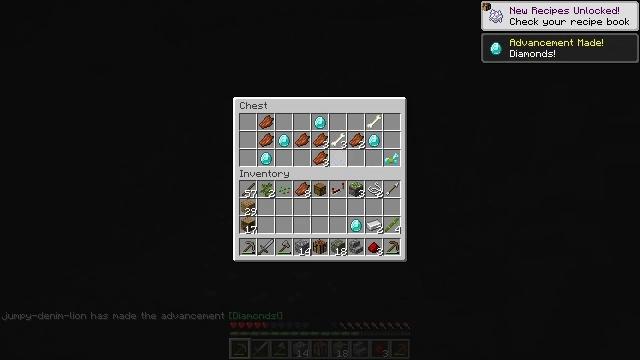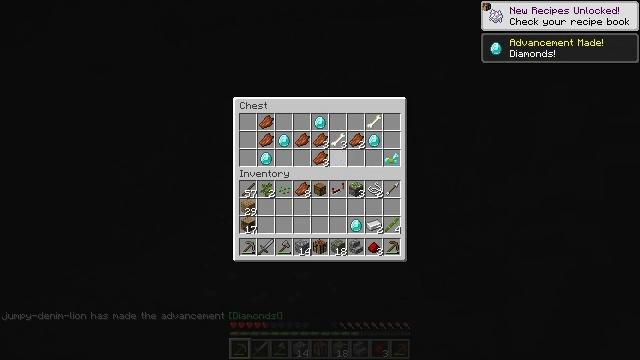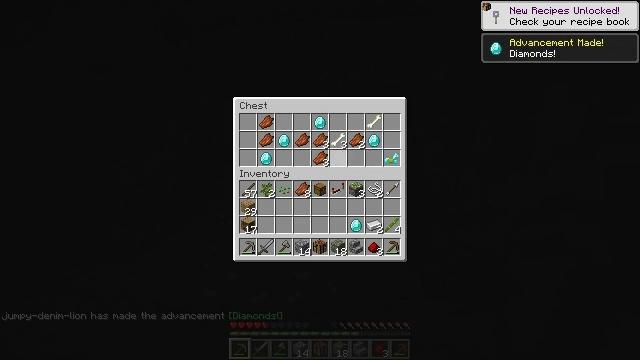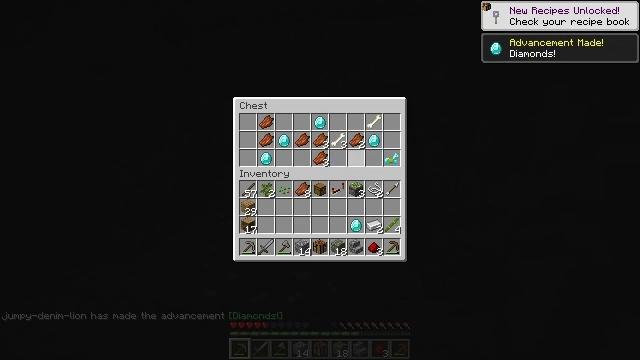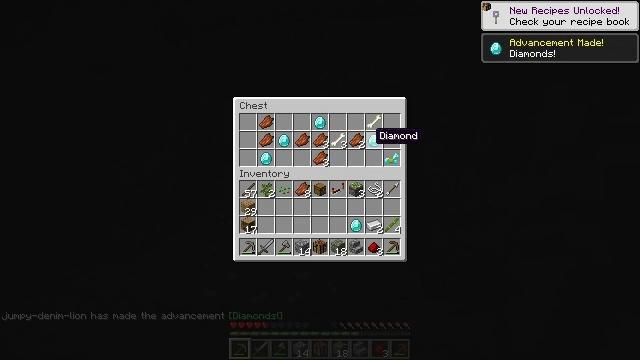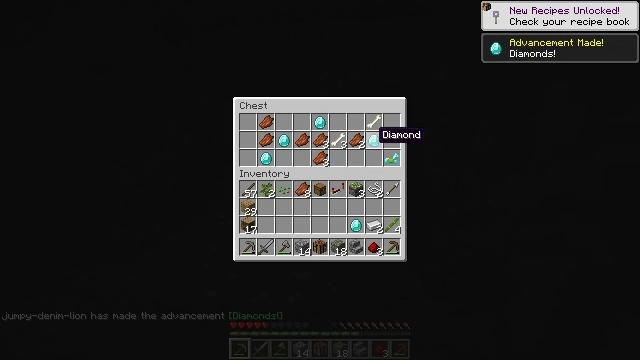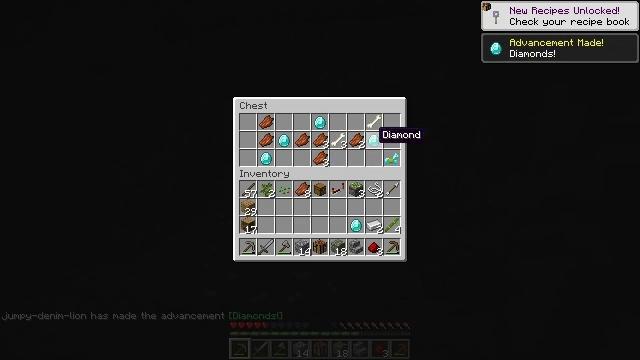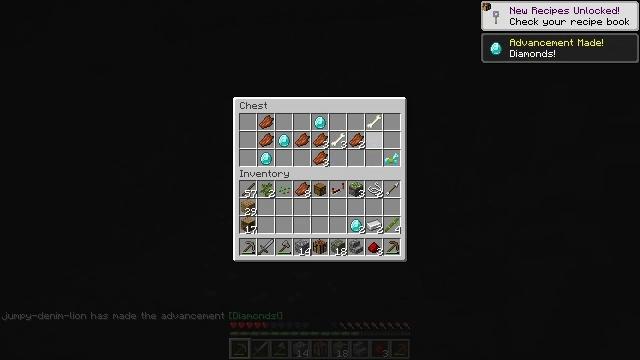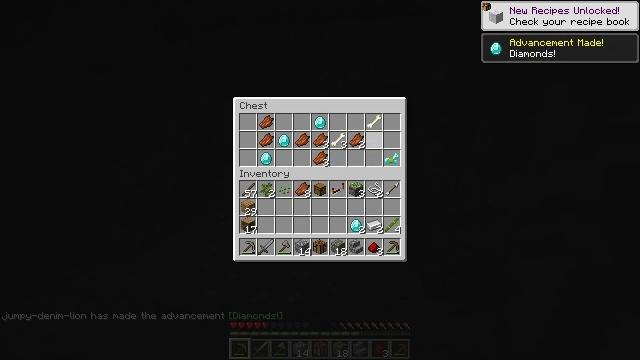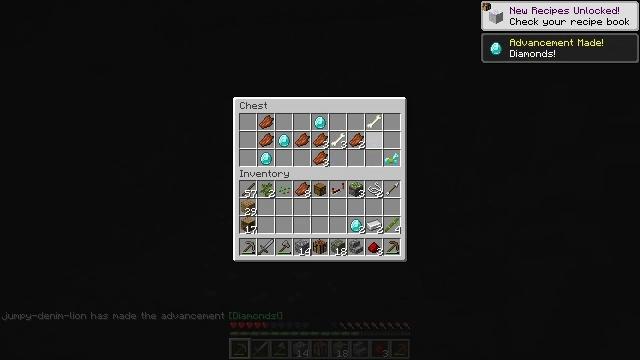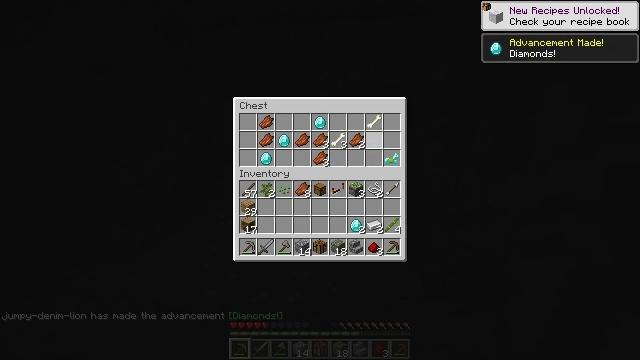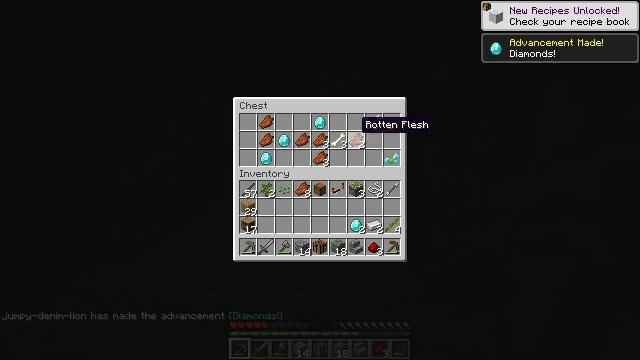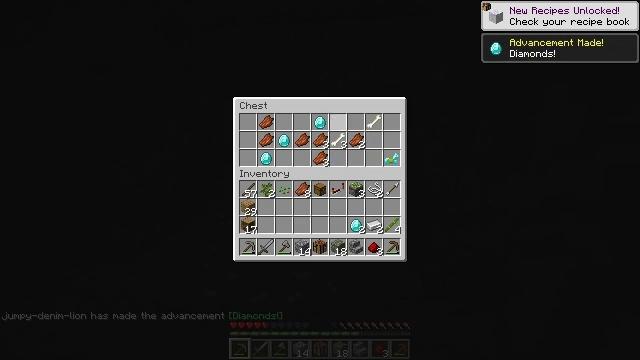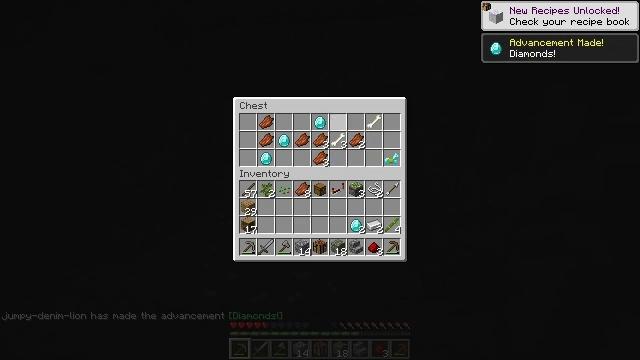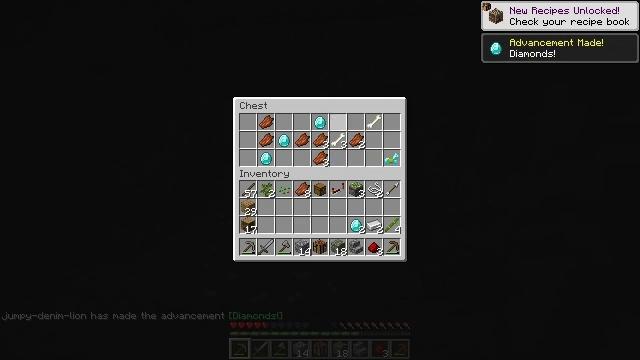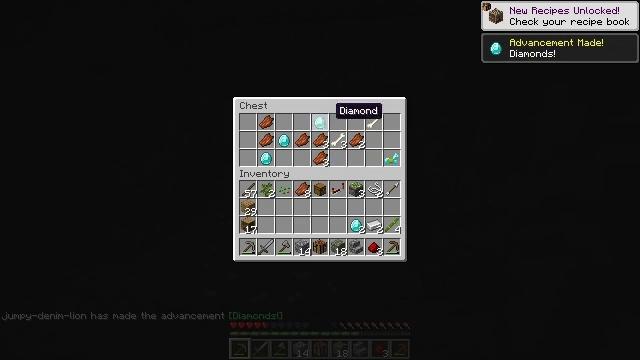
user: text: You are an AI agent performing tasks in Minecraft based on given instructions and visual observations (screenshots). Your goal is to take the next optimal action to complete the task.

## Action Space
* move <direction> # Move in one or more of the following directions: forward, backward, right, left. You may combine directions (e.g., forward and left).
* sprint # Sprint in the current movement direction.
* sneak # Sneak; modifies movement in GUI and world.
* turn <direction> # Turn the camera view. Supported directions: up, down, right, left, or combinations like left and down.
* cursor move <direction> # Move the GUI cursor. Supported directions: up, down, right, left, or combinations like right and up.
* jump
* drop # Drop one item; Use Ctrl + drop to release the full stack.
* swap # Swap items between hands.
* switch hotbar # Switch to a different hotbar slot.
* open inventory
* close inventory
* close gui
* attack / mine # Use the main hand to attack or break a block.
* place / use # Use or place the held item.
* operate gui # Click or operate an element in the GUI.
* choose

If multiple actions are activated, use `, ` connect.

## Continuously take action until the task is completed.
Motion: motion action
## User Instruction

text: Collect redstone wire by mining it.
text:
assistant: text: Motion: sneak, operate gui
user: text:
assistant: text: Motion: sneak
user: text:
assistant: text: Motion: sneak, cursor move right
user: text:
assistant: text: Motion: sneak, cursor move right
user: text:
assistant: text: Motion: sneak
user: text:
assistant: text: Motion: sneak
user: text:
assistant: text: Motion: sneak, operate gui
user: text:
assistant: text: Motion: sneak, operate gui
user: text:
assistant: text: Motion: sneak, operate gui
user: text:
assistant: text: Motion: sneak
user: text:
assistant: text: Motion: sneak, cursor move left and up
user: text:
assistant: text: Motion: sneak, cursor move left
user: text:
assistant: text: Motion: sneak, cursor move left
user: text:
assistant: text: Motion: sneak
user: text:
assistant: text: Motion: sneak
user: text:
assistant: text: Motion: sneak
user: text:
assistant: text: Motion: sneak
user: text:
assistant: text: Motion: sneak, operate gui
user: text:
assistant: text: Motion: sneak, operate gui
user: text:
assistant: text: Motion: sneak, cursor move left and down
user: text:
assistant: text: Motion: sneak, cursor move left
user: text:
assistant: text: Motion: sneak, cursor move left
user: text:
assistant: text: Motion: sneak
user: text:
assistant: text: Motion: sneak
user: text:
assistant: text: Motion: sneak
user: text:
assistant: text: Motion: sneak
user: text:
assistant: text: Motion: sneak
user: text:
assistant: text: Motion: sneak
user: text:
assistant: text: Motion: sneak, operate gui
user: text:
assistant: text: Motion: sneak, operate gui